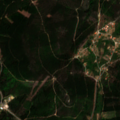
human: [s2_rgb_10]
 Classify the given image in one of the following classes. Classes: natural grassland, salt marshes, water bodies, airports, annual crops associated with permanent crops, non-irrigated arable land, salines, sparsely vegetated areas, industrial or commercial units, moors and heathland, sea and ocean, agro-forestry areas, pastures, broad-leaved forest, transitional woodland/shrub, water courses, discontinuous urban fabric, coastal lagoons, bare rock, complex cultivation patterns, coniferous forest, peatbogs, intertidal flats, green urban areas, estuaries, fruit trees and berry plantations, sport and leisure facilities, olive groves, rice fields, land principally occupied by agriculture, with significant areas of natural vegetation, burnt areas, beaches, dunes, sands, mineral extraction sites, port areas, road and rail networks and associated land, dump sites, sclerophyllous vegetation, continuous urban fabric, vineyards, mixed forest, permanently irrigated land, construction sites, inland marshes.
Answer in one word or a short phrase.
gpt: annual crops associated with permanent crops, coniferous forest, mixed forest, transitional woodland/shrub